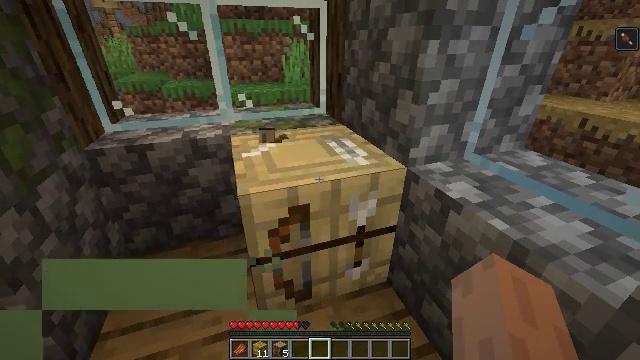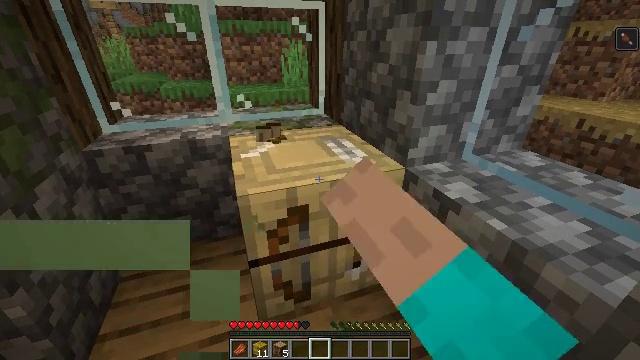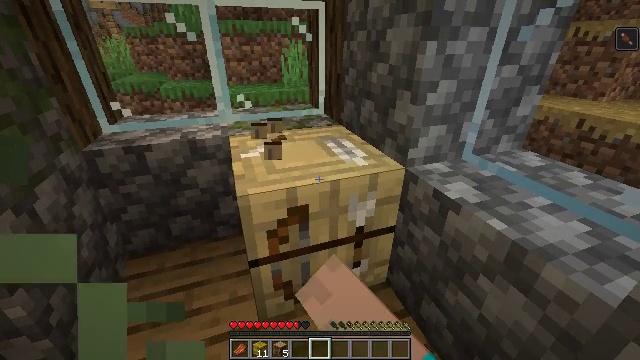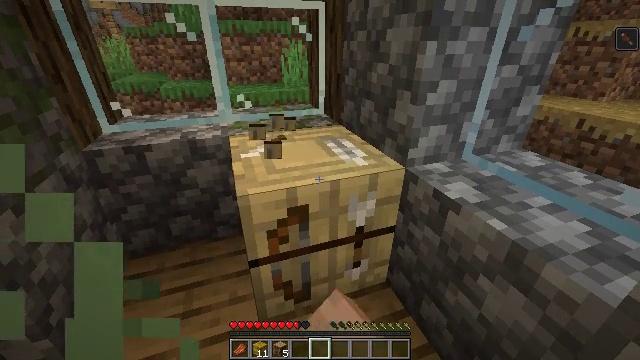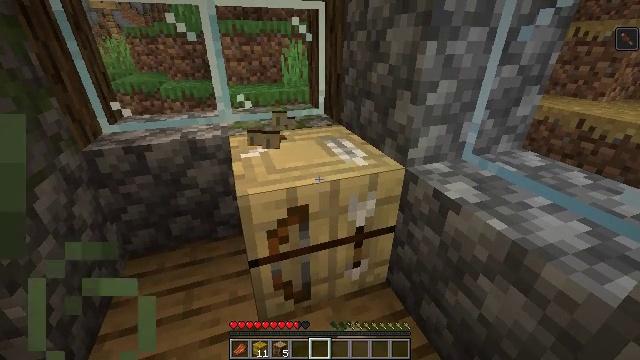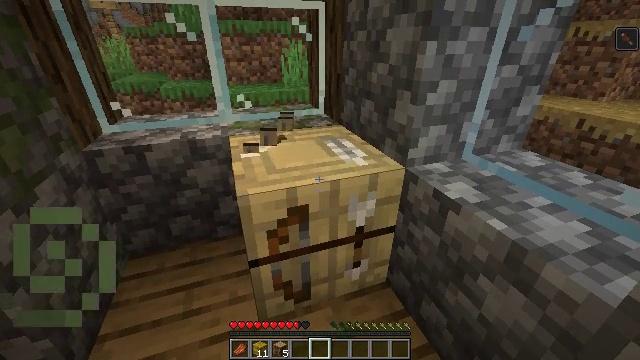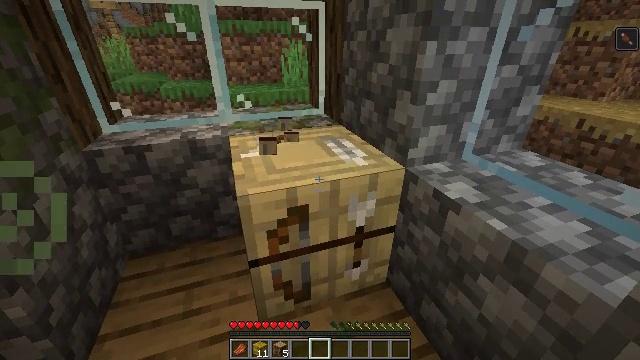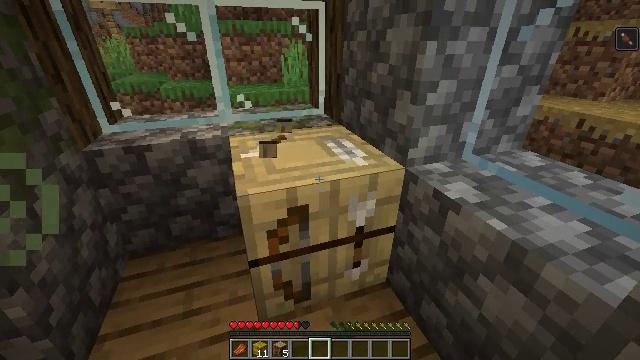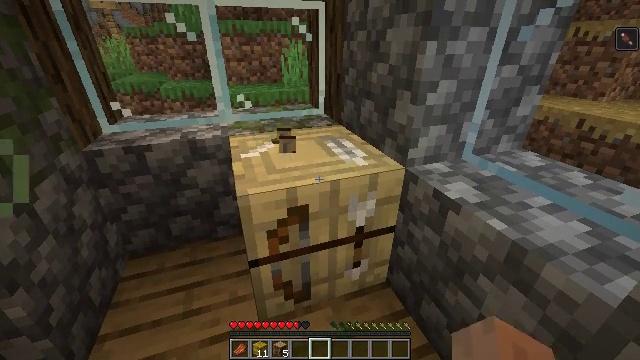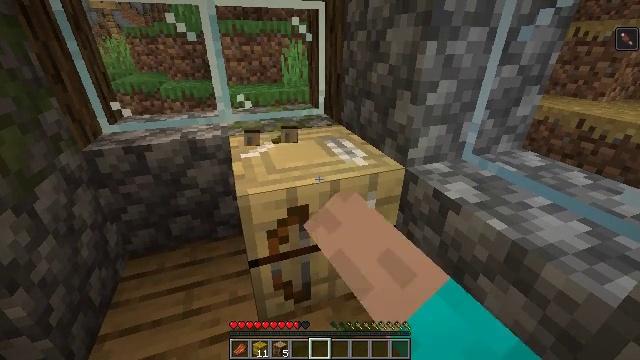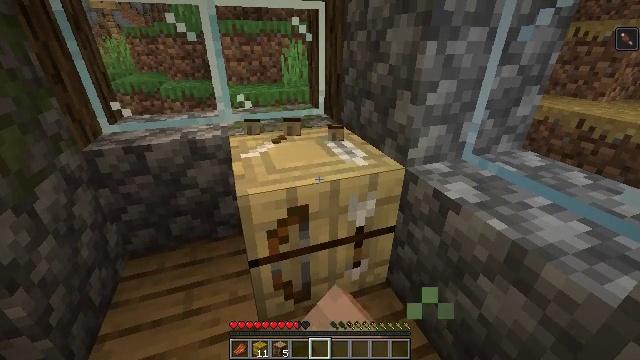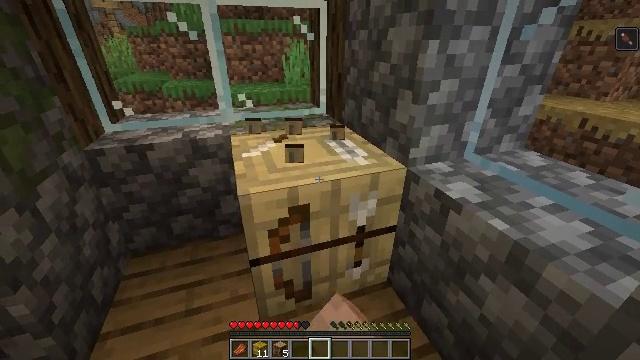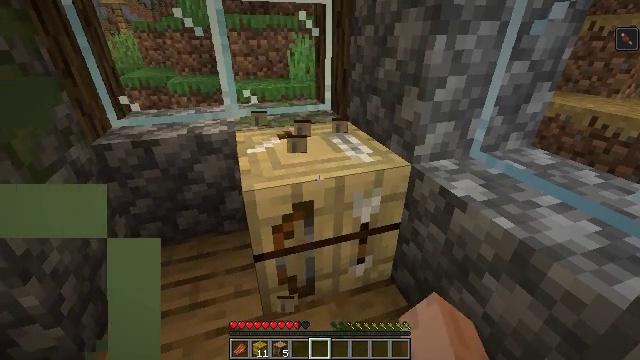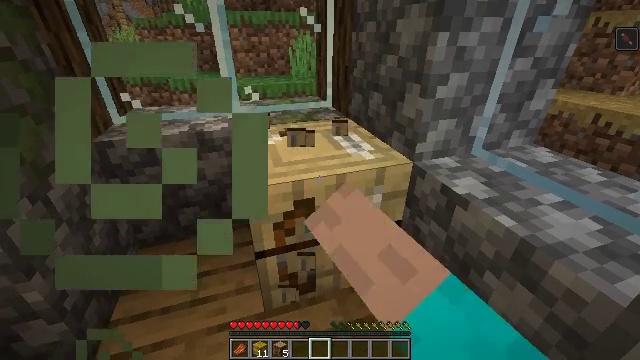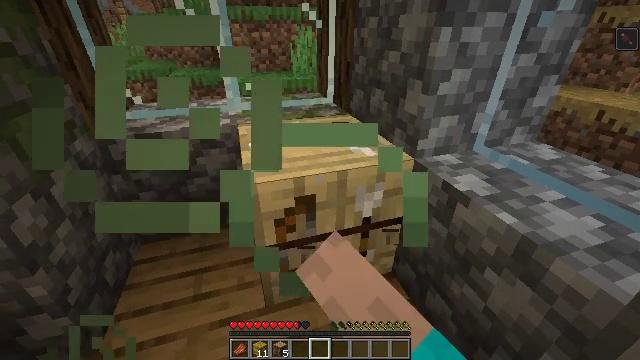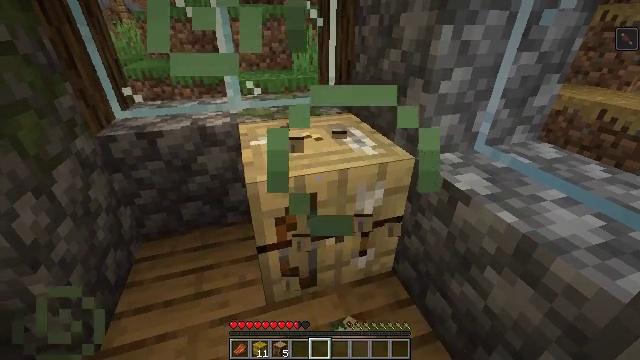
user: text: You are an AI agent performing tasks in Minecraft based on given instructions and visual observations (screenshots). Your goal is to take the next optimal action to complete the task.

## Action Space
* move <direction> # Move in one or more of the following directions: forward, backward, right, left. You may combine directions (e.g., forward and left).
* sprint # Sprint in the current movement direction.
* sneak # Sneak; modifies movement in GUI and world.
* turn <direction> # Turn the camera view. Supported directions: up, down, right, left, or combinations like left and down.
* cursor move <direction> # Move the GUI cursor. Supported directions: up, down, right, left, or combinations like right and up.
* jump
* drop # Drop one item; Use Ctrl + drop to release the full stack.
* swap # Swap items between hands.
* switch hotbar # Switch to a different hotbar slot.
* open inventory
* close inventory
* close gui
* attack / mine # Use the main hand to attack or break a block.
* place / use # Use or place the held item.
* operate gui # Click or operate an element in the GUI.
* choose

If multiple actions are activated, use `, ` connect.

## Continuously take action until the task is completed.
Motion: motion action
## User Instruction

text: Get the fletching table back into the inventory.
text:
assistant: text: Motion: attack / mine
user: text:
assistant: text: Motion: attack / mine
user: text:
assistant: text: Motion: attack / mine
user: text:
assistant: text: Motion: no_op
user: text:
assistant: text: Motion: no_op
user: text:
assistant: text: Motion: no_op
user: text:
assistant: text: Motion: no_op
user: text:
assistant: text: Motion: attack / mine
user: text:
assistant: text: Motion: attack / mine
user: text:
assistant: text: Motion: attack / mine
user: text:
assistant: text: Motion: attack / mine
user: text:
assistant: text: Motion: turn left, attack / mine
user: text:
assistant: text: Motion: attack / mine
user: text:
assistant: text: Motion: attack / mine
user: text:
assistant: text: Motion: attack / mine
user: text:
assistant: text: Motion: attack / mine
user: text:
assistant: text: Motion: attack / mine
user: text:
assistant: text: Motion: attack / mine
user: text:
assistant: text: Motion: attack / mine
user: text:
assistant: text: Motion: attack / mine
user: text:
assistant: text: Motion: attack / mine
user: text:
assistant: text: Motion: attack / mine
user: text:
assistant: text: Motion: attack / mine
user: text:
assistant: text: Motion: attack / mine
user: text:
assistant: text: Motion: attack / mine
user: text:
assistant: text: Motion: attack / mine
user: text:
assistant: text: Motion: move forward, attack / mine
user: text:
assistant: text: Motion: move forward, attack / mine
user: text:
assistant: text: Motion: move forward, turn down, attack / mine
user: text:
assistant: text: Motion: attack / mine